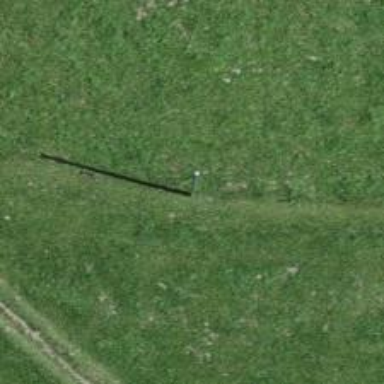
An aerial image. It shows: Power pole.